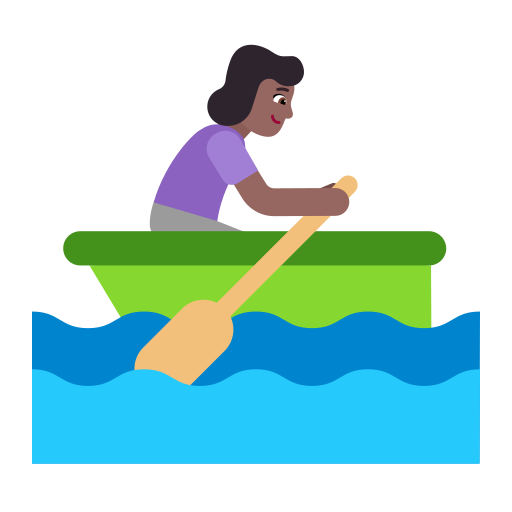
woman rowing boat flat  dark